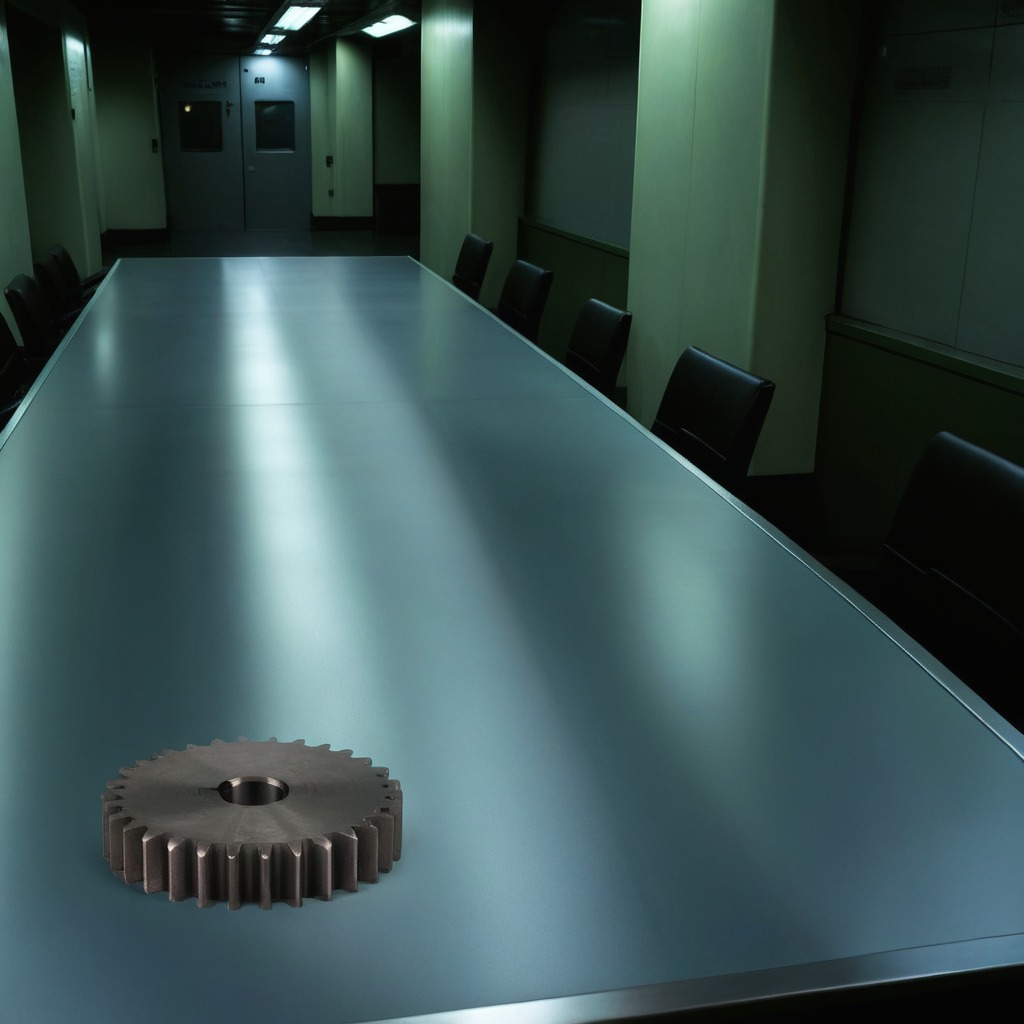
A steel gear with teeth is lying on the table in a railway signal maintenance room.